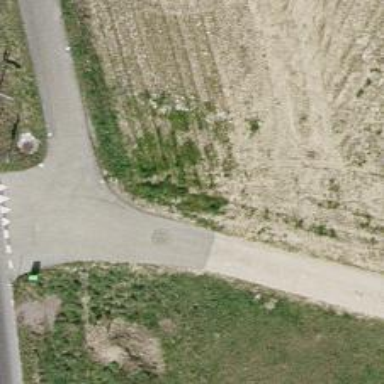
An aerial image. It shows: Unclassified road with grade 2 track type.